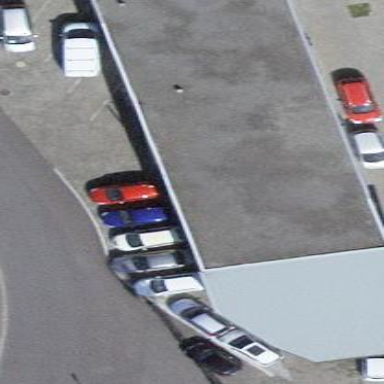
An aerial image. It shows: Industrial building.